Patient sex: F
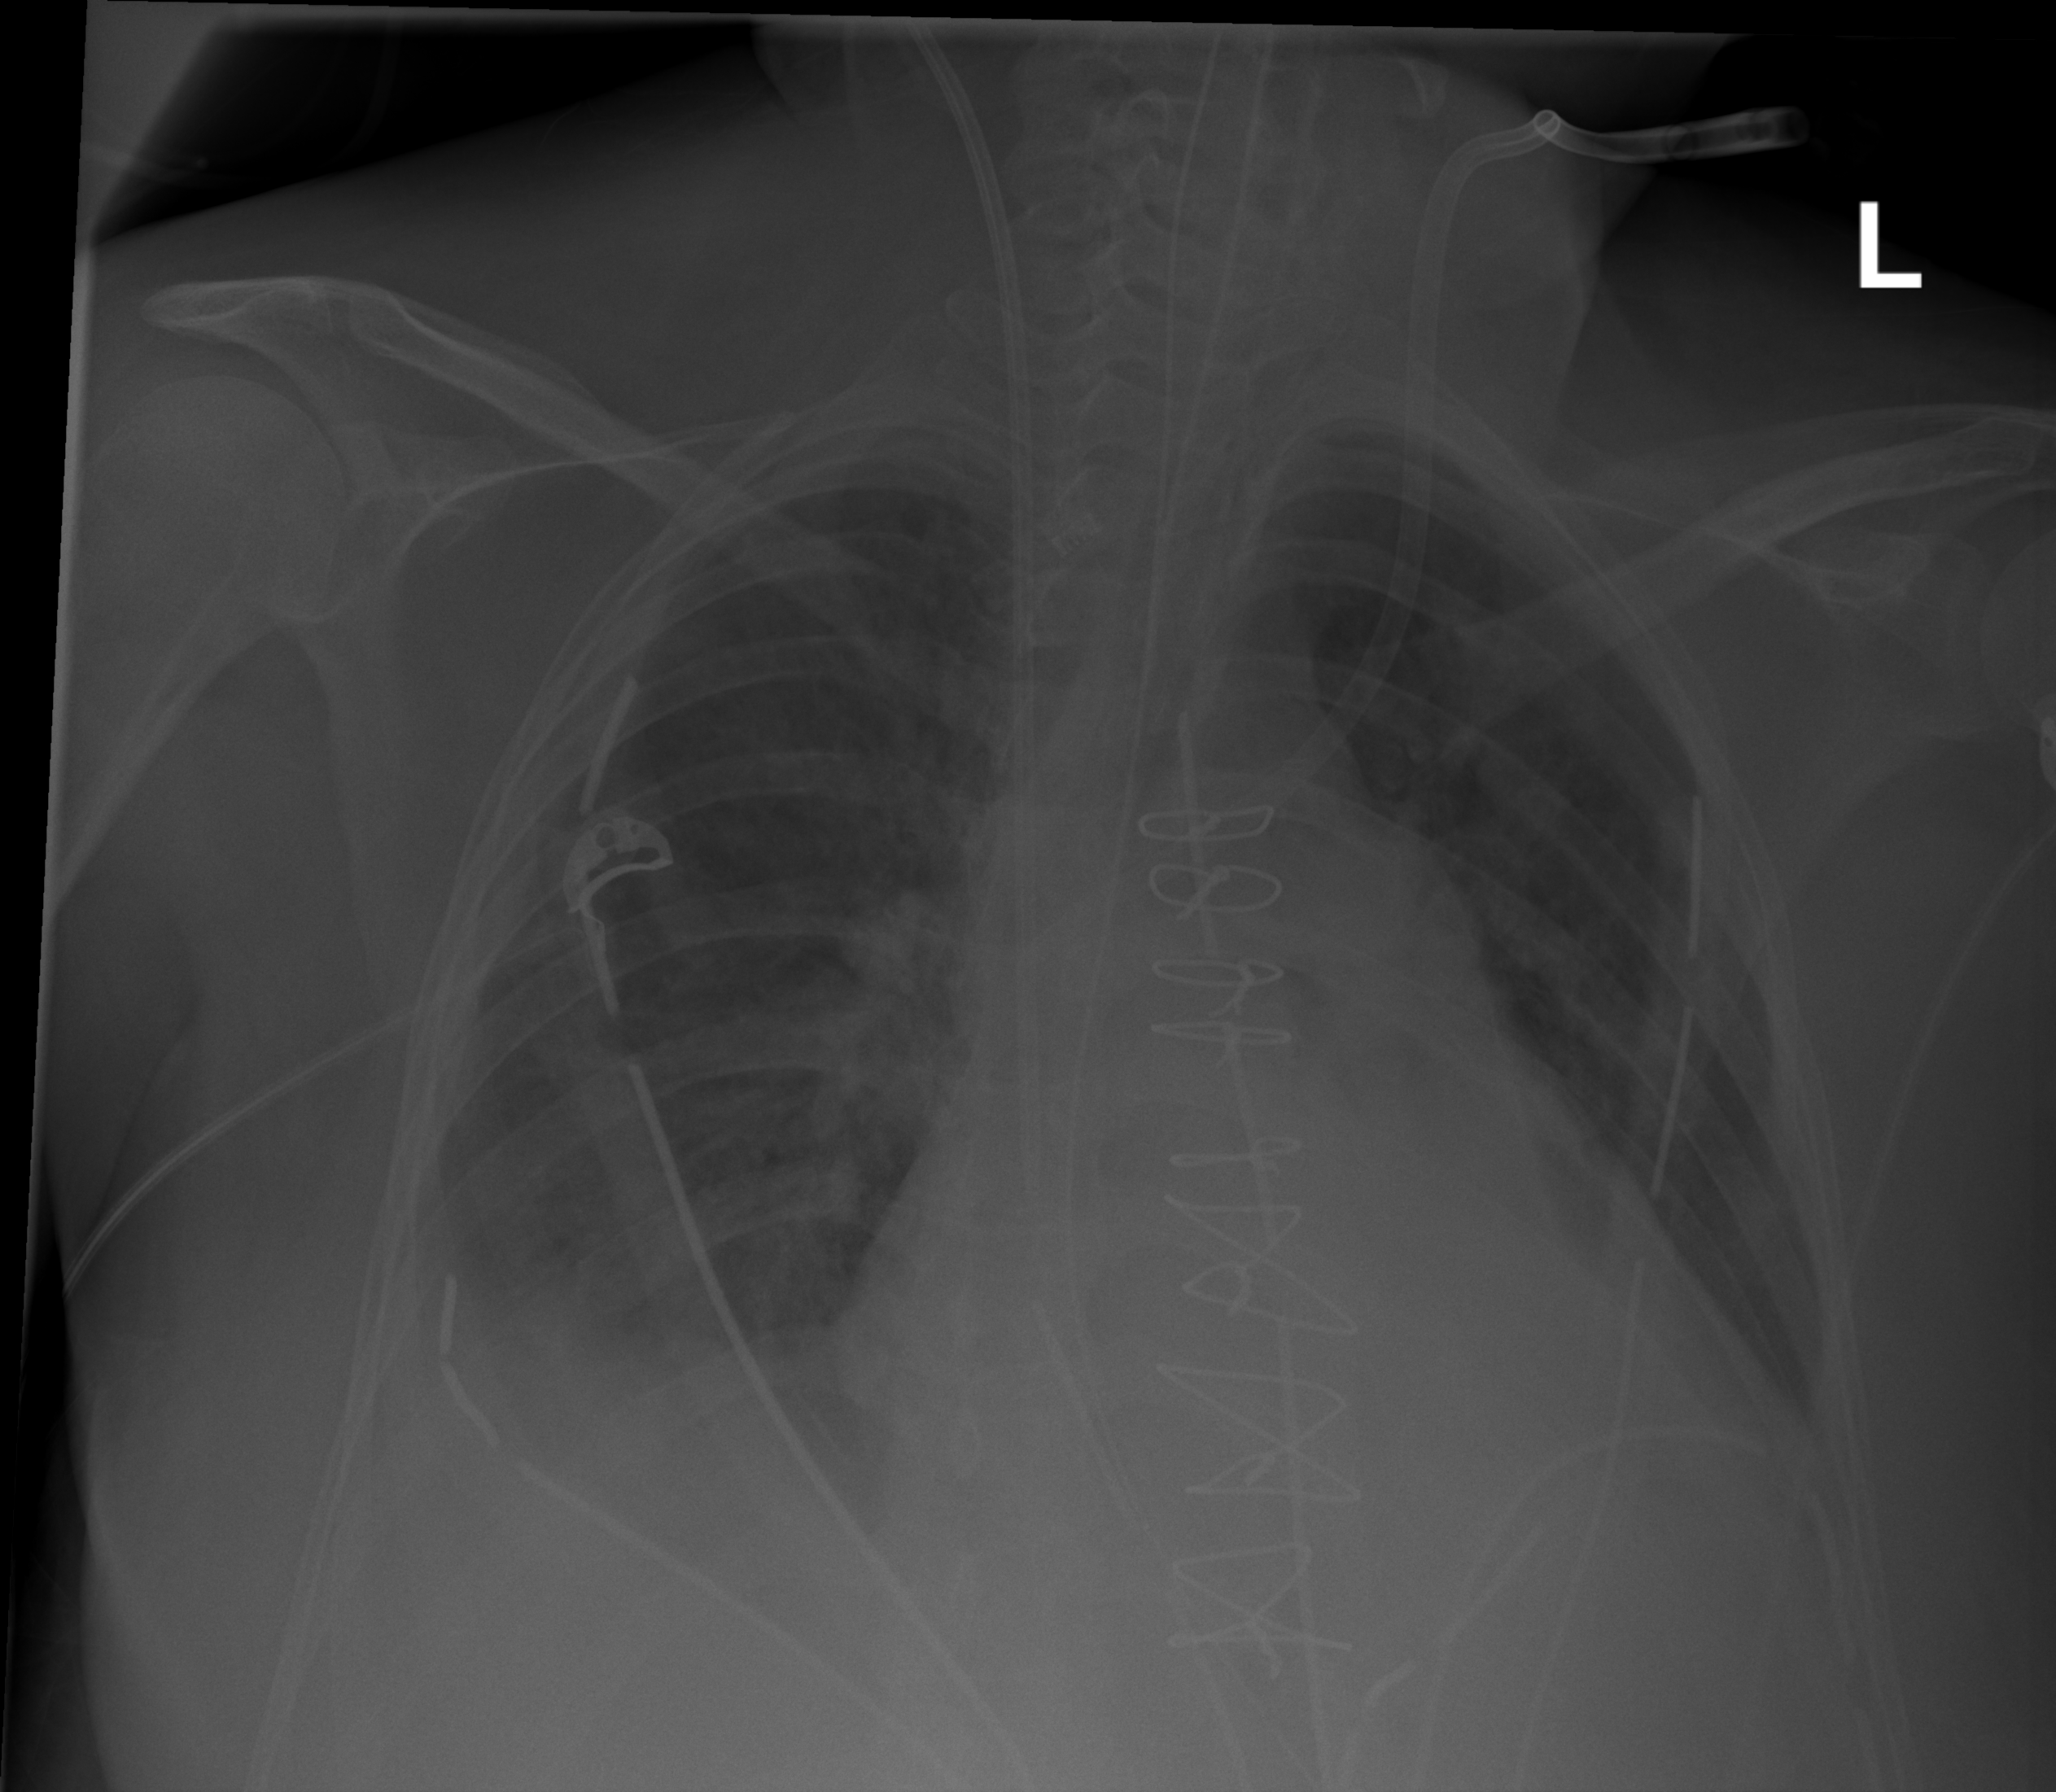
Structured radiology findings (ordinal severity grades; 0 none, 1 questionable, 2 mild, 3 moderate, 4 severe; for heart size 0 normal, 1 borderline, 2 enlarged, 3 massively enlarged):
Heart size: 2
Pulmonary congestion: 2
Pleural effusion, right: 3
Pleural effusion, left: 2
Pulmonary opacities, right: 0
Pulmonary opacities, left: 0
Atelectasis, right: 3
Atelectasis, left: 2